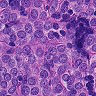
Metastatic tissue present: yes